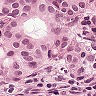
Metastatic tissue present: yes